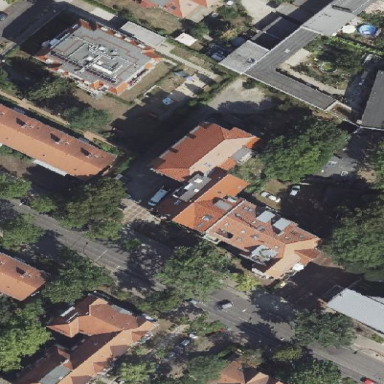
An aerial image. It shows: Image showing building with apartments.